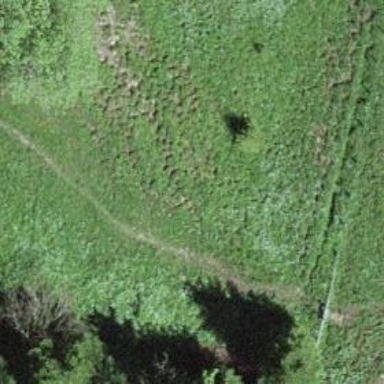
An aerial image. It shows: Path.